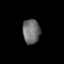
Tissue: prostate
Cell type: T cells
Senescence score: 0.3572
Nuclear area (px): 416
Mean DAPI intensity: 110.918